Question: I am absolutely not an expert with JSON. So, here's the problem. I have a web service method that accepts a JSON string and I need to convert it into a .NET object. I am using JSON.NET (Newtonsoft.Json). I'm pretty sure my JSON string is not formatted correctly- I'm pretty sure I'm missing some brackets somewhere- here is my JSON that I need to convert into a single .NET object:
'''
{'Safety Data': {
{
'unsafe': 'YES',
'Category Name': 'Body Mechanics',
'Category Data': 'Grip / Force',
'Safe': 'NO'
},
{
'unsafe': 'YES',
'Category Name': 'Position of People',
'Category Data': 'Falling',
'Safe': 'NO'
},
{
'unsafe': 'YES',
'Category Name': 'Position of People',
'Category Data': 'Other',
'Safe': 'YES'
},
'Safe Acts Observed': 'APPLE',
'Unsafe Acts Observed': 'OK',
'Date': '11 / 11 / 1988',
'Observer Name': 'Bob',
'Observer Group': 'TEST',
'Location / Area / Region': 'Nowhere',
'Email': 'abc@abc.com'
}
'''
Here's my C# code:

I've tried changing my JSON around all different ways, and I end up getting several different errors. What I need to know is for starters, if the above JSON is formatted correctly (or not), and secondly, given my JSON structure above, if it's possible to deserialize it into a single .NET object.
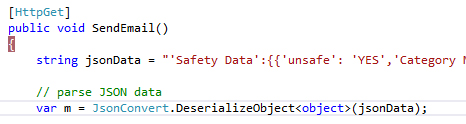
Answer: I think you're missing 2 things here:
- You need a .NET class which represents the deserialized object (so JSON.net know which class to create). You can use "paste as json"(Edit-> Paste Special --> Paste Json as Classes) to generate it (once your JSOn is correct). You can also use <URL>{'SafetyData': [
{
'unsafe': 'YES',
'CategoryName': 'Body Mechanics',
'CategoryData': 'Grip / Force',
'Safe': 'NO'
}, {
'unsafe': 'YES',
'CategoryName': 'Position of People',
'CategoryData': 'Falling',
'Safe': 'NO'
}], 'SafeActsObserved': 'APPLE',
'UnsafeActsObserved': 'OK'
}